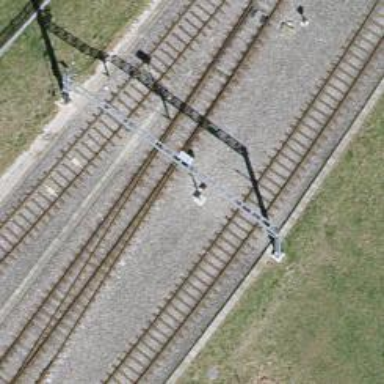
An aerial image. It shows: Railway switch.